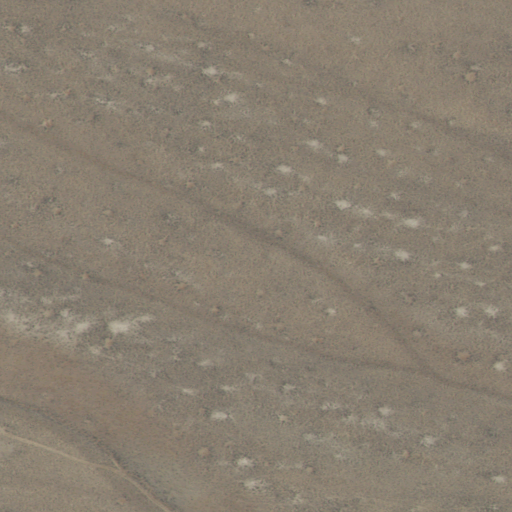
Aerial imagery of depression(s) in Idaho named Swensen Basin containing only shrub